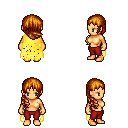
a pixel art fantasy rpg character, female body template, human, tanned skin, yellow tattered cape, red pants, dark blonde right-swept hairstyle, four views (front, back, left, right), 2x2 character sprite sheet, small pixel art, hard edges, no anti-aliasing